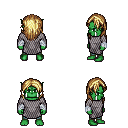
a pixel art fantasy rpg character, male body template, orc, green skin, chain mail, teal pants, blonde long hairstyle, white cloth bandages, four views (front, back, left, right), 2x2 character sprite sheet, small pixel art, hard edges, no anti-aliasing